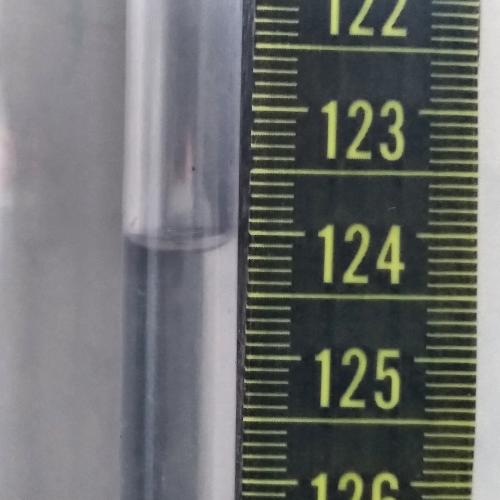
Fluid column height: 124.1 cm